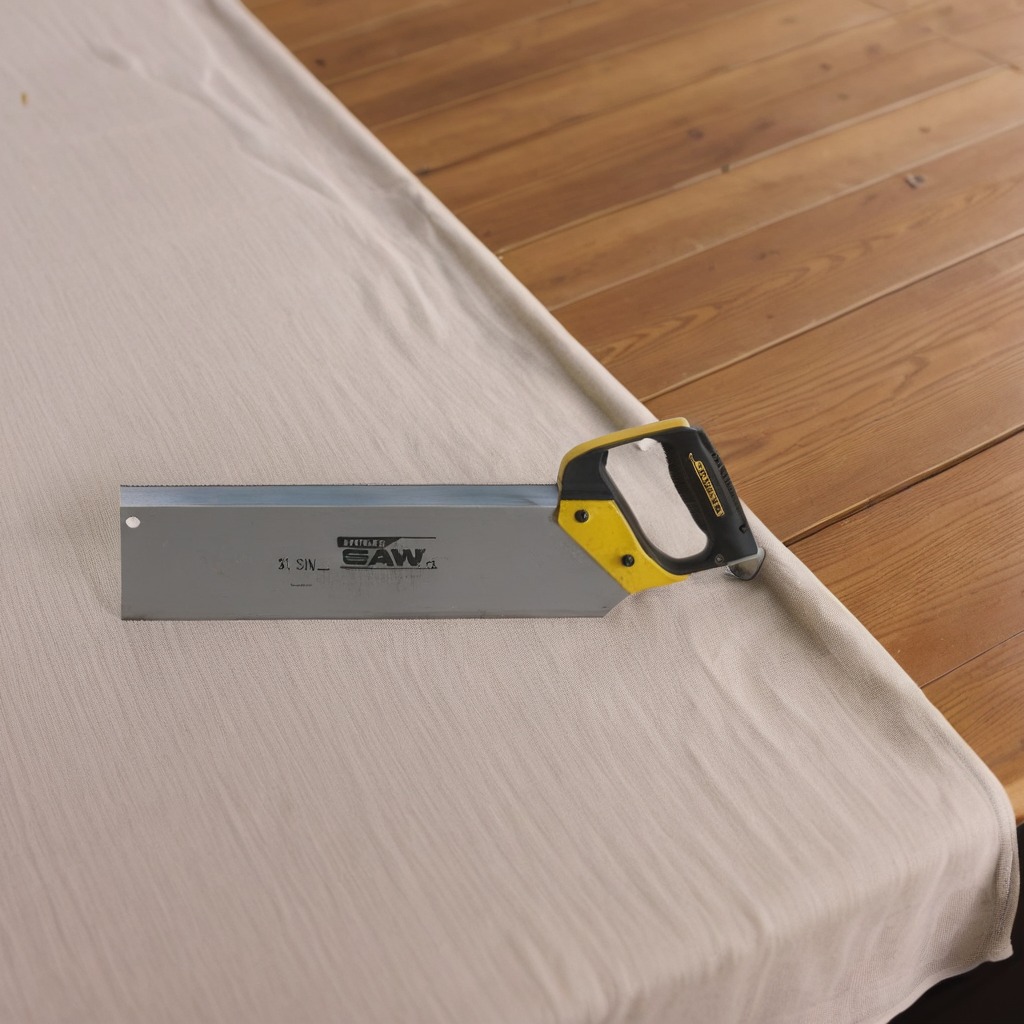
A metal saw is lying on a wooden table in an outdoor workshop.